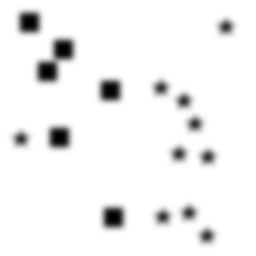
Squares: 6
Triangles: 0
Stars: 10
Total shapes: 16